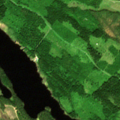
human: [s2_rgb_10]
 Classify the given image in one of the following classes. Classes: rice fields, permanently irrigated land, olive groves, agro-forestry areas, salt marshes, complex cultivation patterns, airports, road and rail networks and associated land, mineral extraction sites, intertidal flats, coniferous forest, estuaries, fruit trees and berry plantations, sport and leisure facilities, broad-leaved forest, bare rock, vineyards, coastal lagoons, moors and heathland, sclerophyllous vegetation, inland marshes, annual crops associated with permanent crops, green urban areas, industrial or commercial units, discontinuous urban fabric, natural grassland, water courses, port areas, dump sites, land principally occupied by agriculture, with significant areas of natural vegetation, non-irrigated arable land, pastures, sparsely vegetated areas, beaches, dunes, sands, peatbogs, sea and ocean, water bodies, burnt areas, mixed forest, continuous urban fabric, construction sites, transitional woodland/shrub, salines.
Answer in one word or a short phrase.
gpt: coniferous forest, mixed forest, transitional woodland/shrub, water bodies